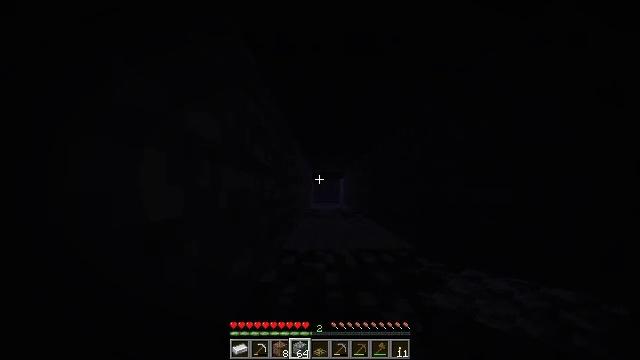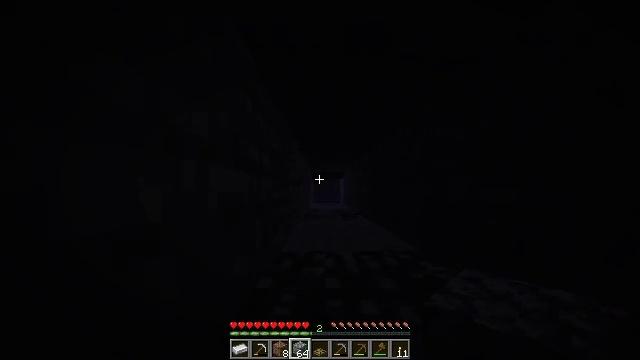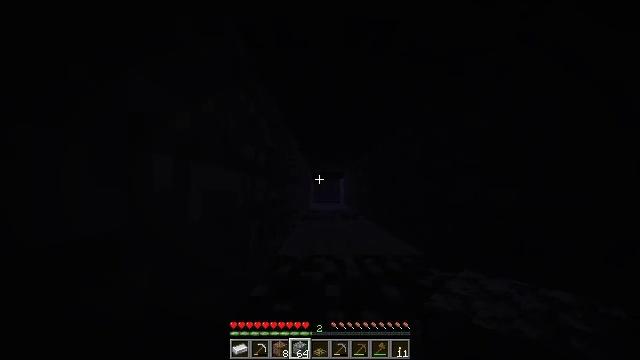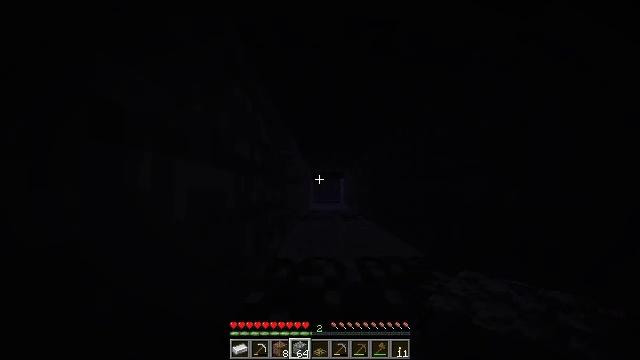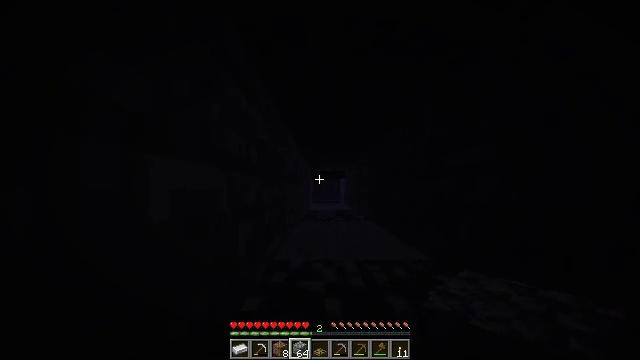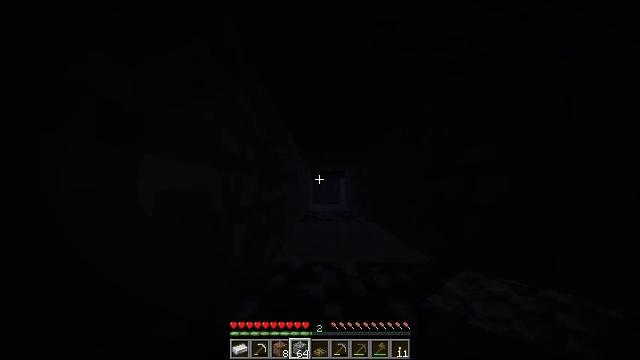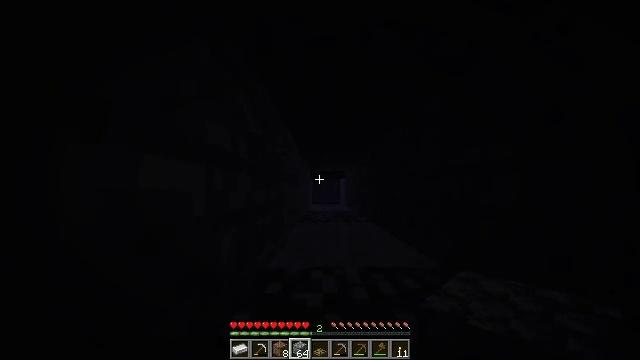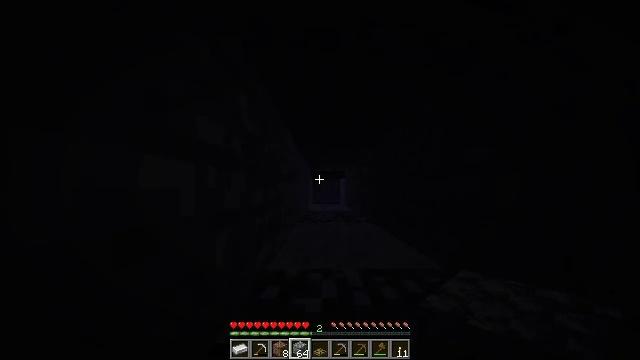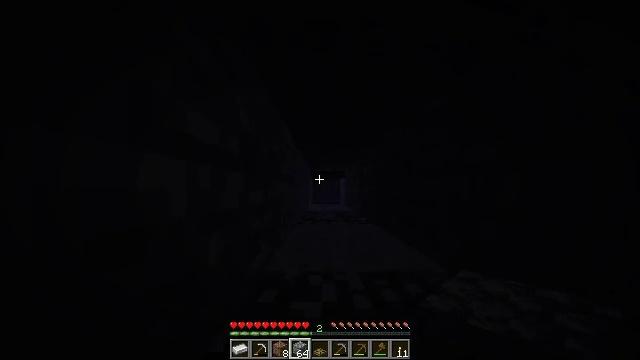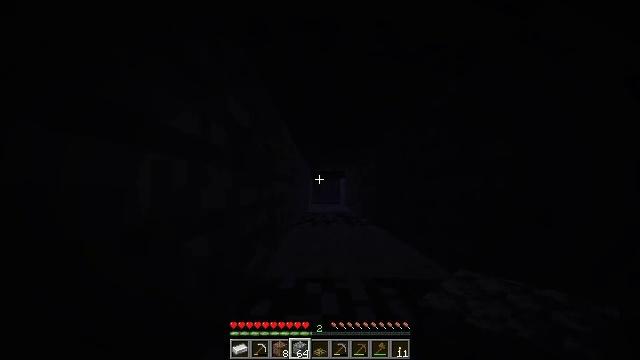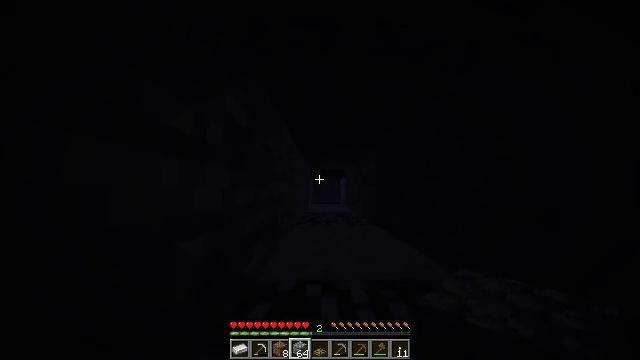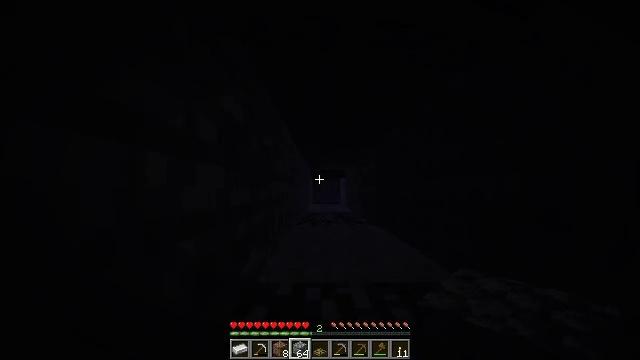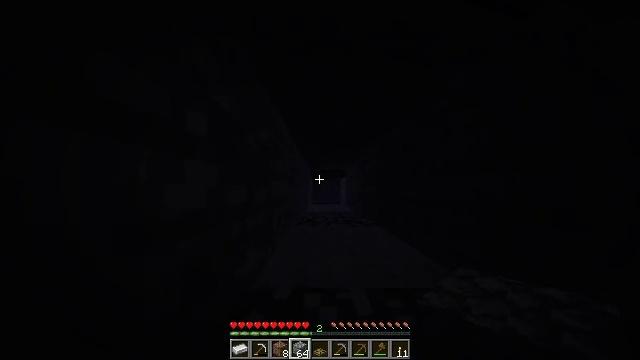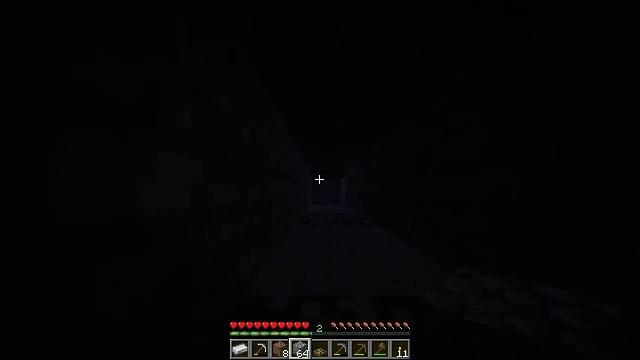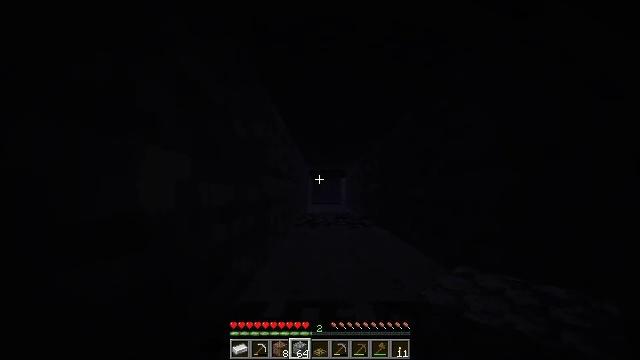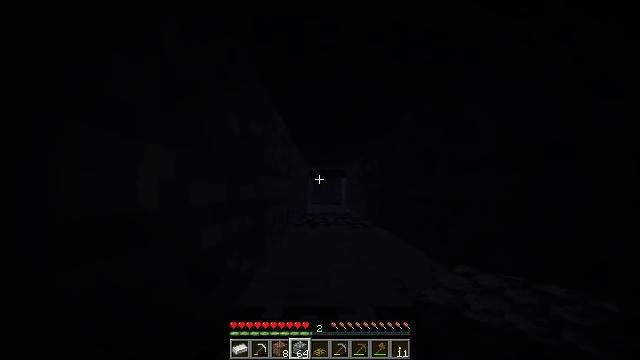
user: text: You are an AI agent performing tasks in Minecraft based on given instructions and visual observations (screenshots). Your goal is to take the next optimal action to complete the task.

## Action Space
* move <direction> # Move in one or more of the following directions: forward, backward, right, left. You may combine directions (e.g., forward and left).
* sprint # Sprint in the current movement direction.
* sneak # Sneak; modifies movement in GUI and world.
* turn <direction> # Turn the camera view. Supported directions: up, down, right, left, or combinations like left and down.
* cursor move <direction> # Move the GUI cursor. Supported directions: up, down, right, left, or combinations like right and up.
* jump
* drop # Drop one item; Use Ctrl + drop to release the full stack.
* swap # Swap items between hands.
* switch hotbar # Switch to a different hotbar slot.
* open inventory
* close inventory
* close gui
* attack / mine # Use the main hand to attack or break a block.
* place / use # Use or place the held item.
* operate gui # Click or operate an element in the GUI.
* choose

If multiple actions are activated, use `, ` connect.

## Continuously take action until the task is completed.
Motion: motion action
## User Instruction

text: Break the oak trapdoor to collect it.
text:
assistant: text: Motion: move forward
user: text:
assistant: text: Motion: move forward
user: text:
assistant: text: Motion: move forward
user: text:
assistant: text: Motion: move forward
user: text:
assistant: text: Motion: move forward
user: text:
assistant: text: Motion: move forward
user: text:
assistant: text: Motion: move forward
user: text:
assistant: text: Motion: move forward
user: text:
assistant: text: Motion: move forward
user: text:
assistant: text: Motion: move forward
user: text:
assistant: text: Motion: move forward
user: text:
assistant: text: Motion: move forward
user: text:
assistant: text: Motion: move forward
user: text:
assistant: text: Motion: move forward
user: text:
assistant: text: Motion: move forward
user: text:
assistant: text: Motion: move forward
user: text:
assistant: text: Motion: move forward
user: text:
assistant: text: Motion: move forward
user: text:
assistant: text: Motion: move forward
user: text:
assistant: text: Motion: move forward
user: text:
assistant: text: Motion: move forward
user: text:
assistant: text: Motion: move forward
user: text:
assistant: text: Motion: move forward
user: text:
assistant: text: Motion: move forward
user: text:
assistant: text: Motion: move forward
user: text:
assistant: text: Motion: move forward
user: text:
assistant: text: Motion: move forward
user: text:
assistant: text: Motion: move forward
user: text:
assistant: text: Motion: move forward
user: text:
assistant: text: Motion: move forward